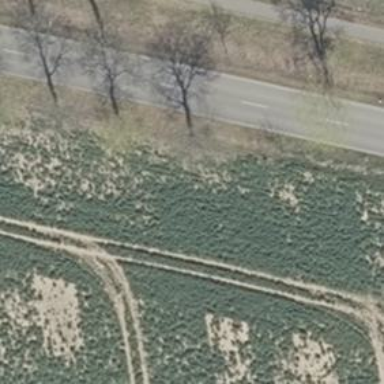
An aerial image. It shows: Row of broadleaved trees.